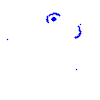
Particle: pion